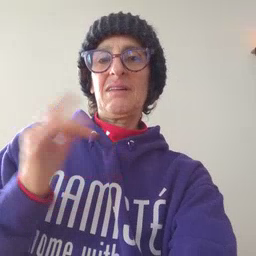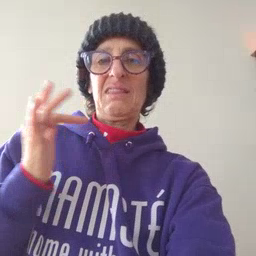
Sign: yucky